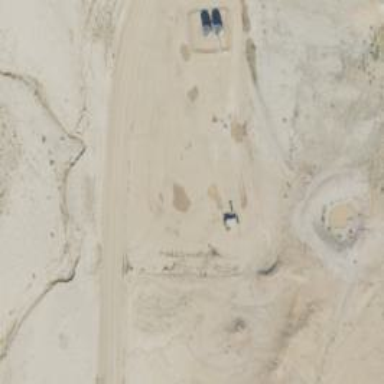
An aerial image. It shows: Petroleum well.